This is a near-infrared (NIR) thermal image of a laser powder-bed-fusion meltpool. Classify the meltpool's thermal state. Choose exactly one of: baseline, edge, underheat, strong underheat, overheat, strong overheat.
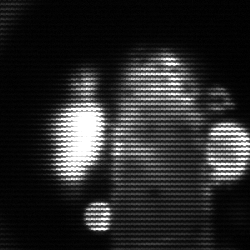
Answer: strong underheat